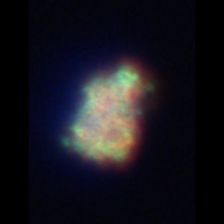
Taxon: Unknown_detritus
Group: Unknown